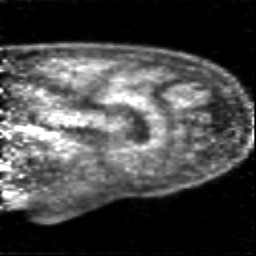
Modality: PET
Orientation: sagittal
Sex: male
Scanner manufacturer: siemens